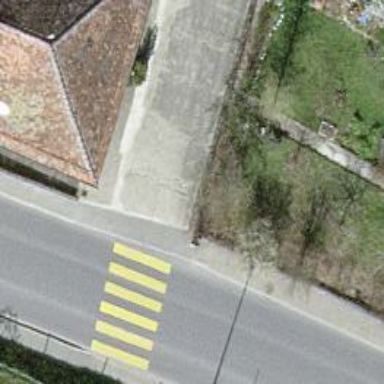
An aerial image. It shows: Bus stop with platform for public transport.